Field crop: maize
Growth stage: 2
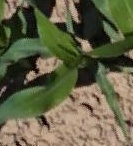
Species: maize